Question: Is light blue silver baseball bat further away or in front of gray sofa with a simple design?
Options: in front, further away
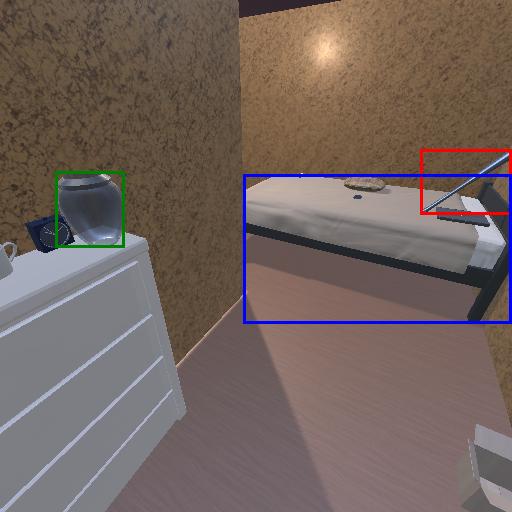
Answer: in front